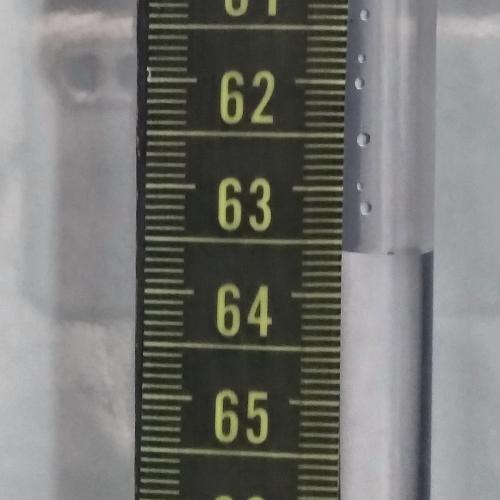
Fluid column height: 63.6 cm